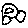
Label: car